Question: Here's an illustration of what I'm asking about:

I'm just curious about how Ruby is interpreting these problems, which are clearly different as far as Ruby is concerned. I became curious when I was trying to write a simple math problem without using floats and noted that Ruby would read Floats differently than their Integer counterpart (perhaps 1/2 0.5's counterpart as far as Ruby is concerned, but that's part of what I'm asking here: why not?).
Can anyone explain what's going on here?
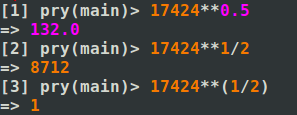
Answer: - '17424 ** 1 / 2' is interpreted as '(17424 ** 1) / 2', which is just 17424/2- '17424 ** (1 / 2)' is counter-intuitive because '1 / 2' is actually '0', not '0.5'. This is because when you divide integers, the result's decimal is truncated. You can change one of the operands (or both) to a float to fix this: '17424 ** (1.0 / 2)'